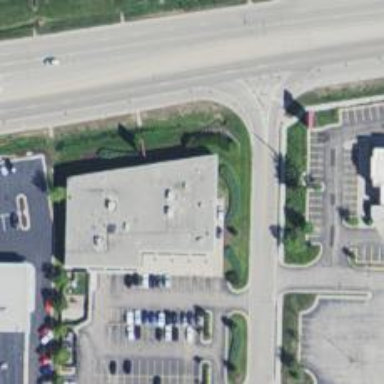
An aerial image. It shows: Healthcare clinic is depicted in the image.